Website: apple
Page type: customer-info-address
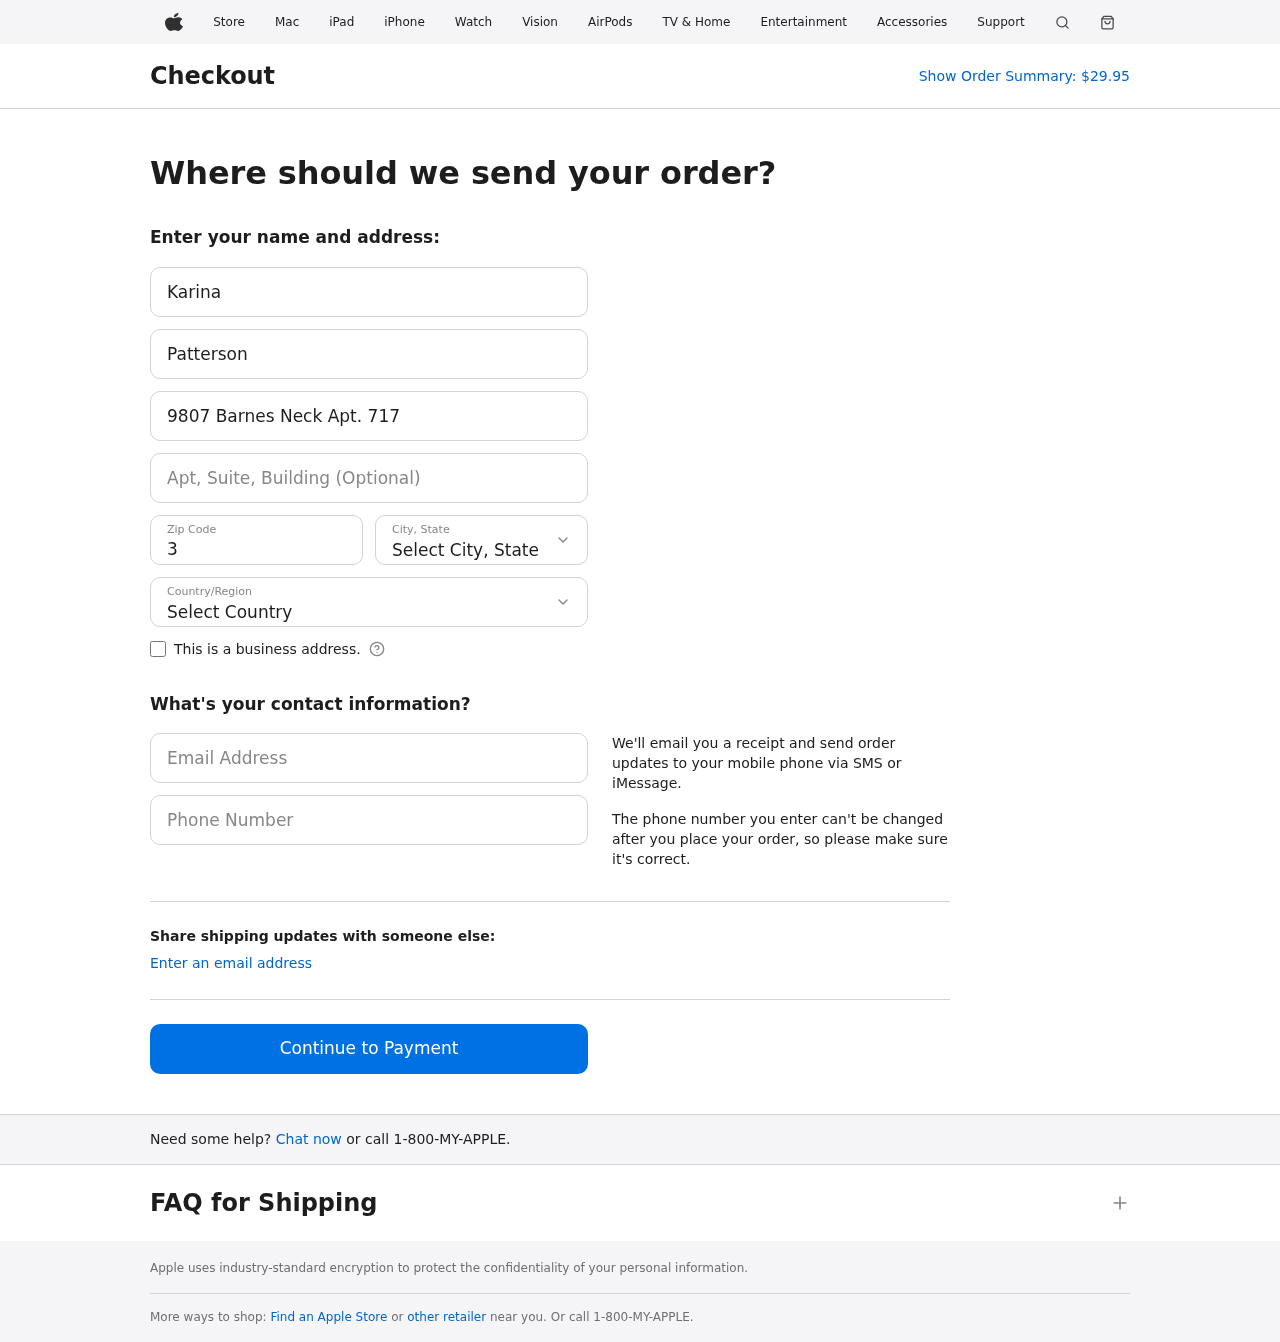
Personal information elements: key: PII_CITY_STATE
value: New Desiree, MD
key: PII_COUNTRY
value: United States
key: PII_EMAIL
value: karinapatterson@yahoo.com
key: PII_FIRSTNAME
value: Karina
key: PII_LASTNAME
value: Patterson
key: PII_PHONE
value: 6143828785
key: PII_POSTCODE
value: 31486
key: PII_STREET
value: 9807 Barnes Neck Apt. 717
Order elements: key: ORDER_TOTAL
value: $29.95